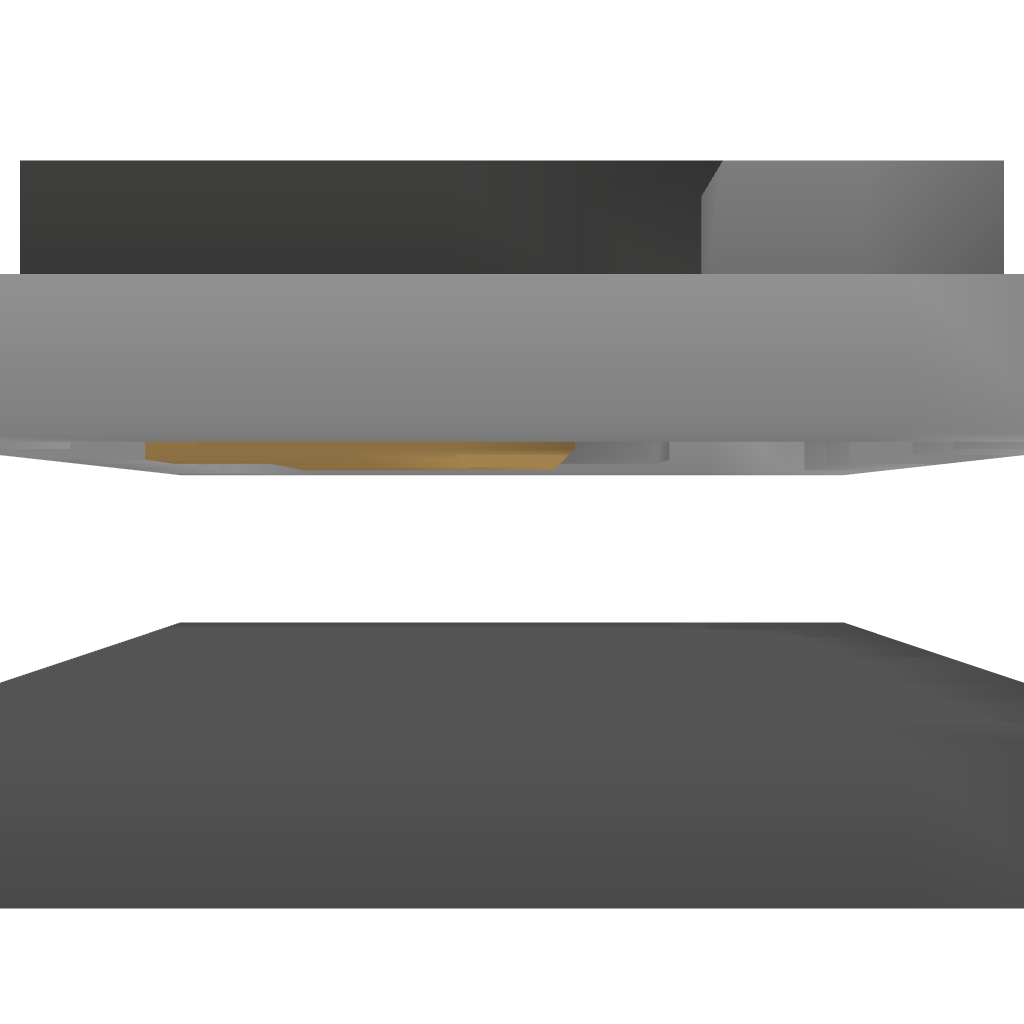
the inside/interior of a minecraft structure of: Cobblegen